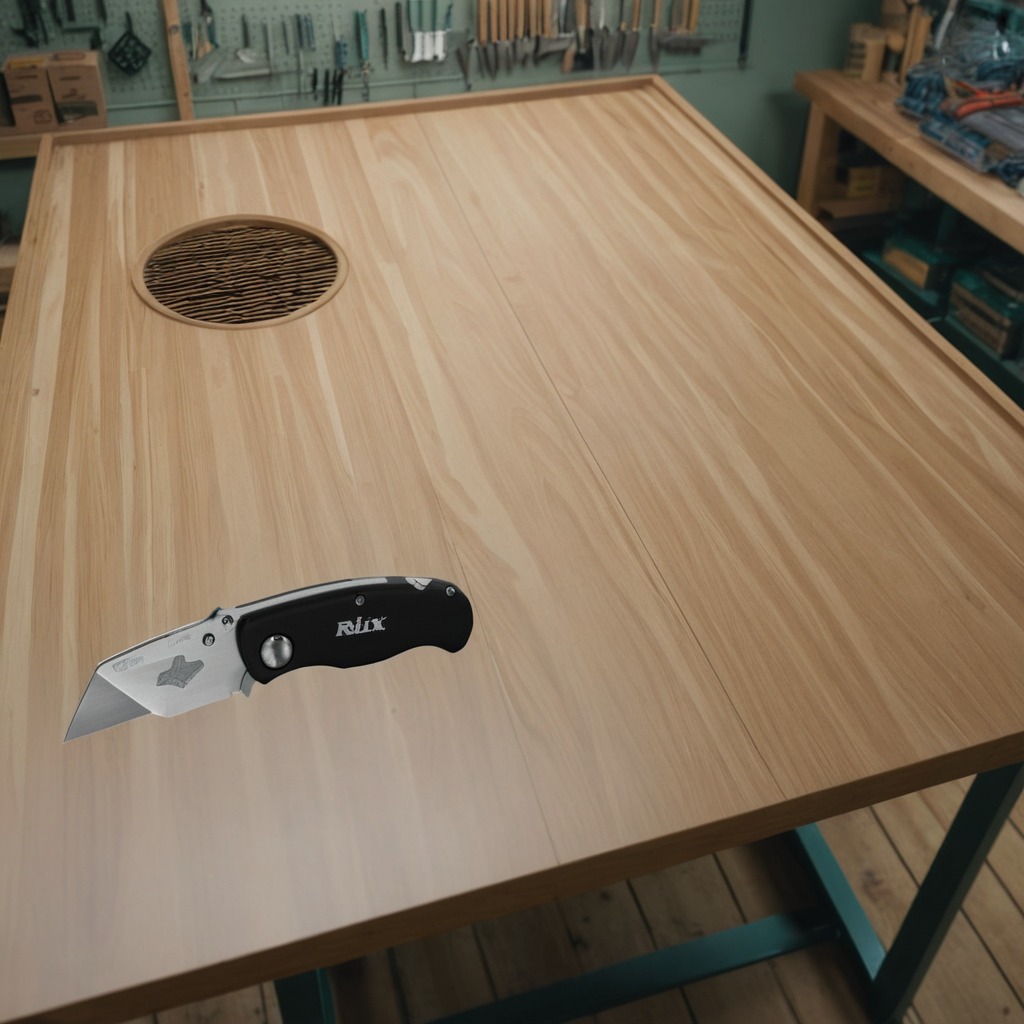
A utility knife is lying on the workbench.